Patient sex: F
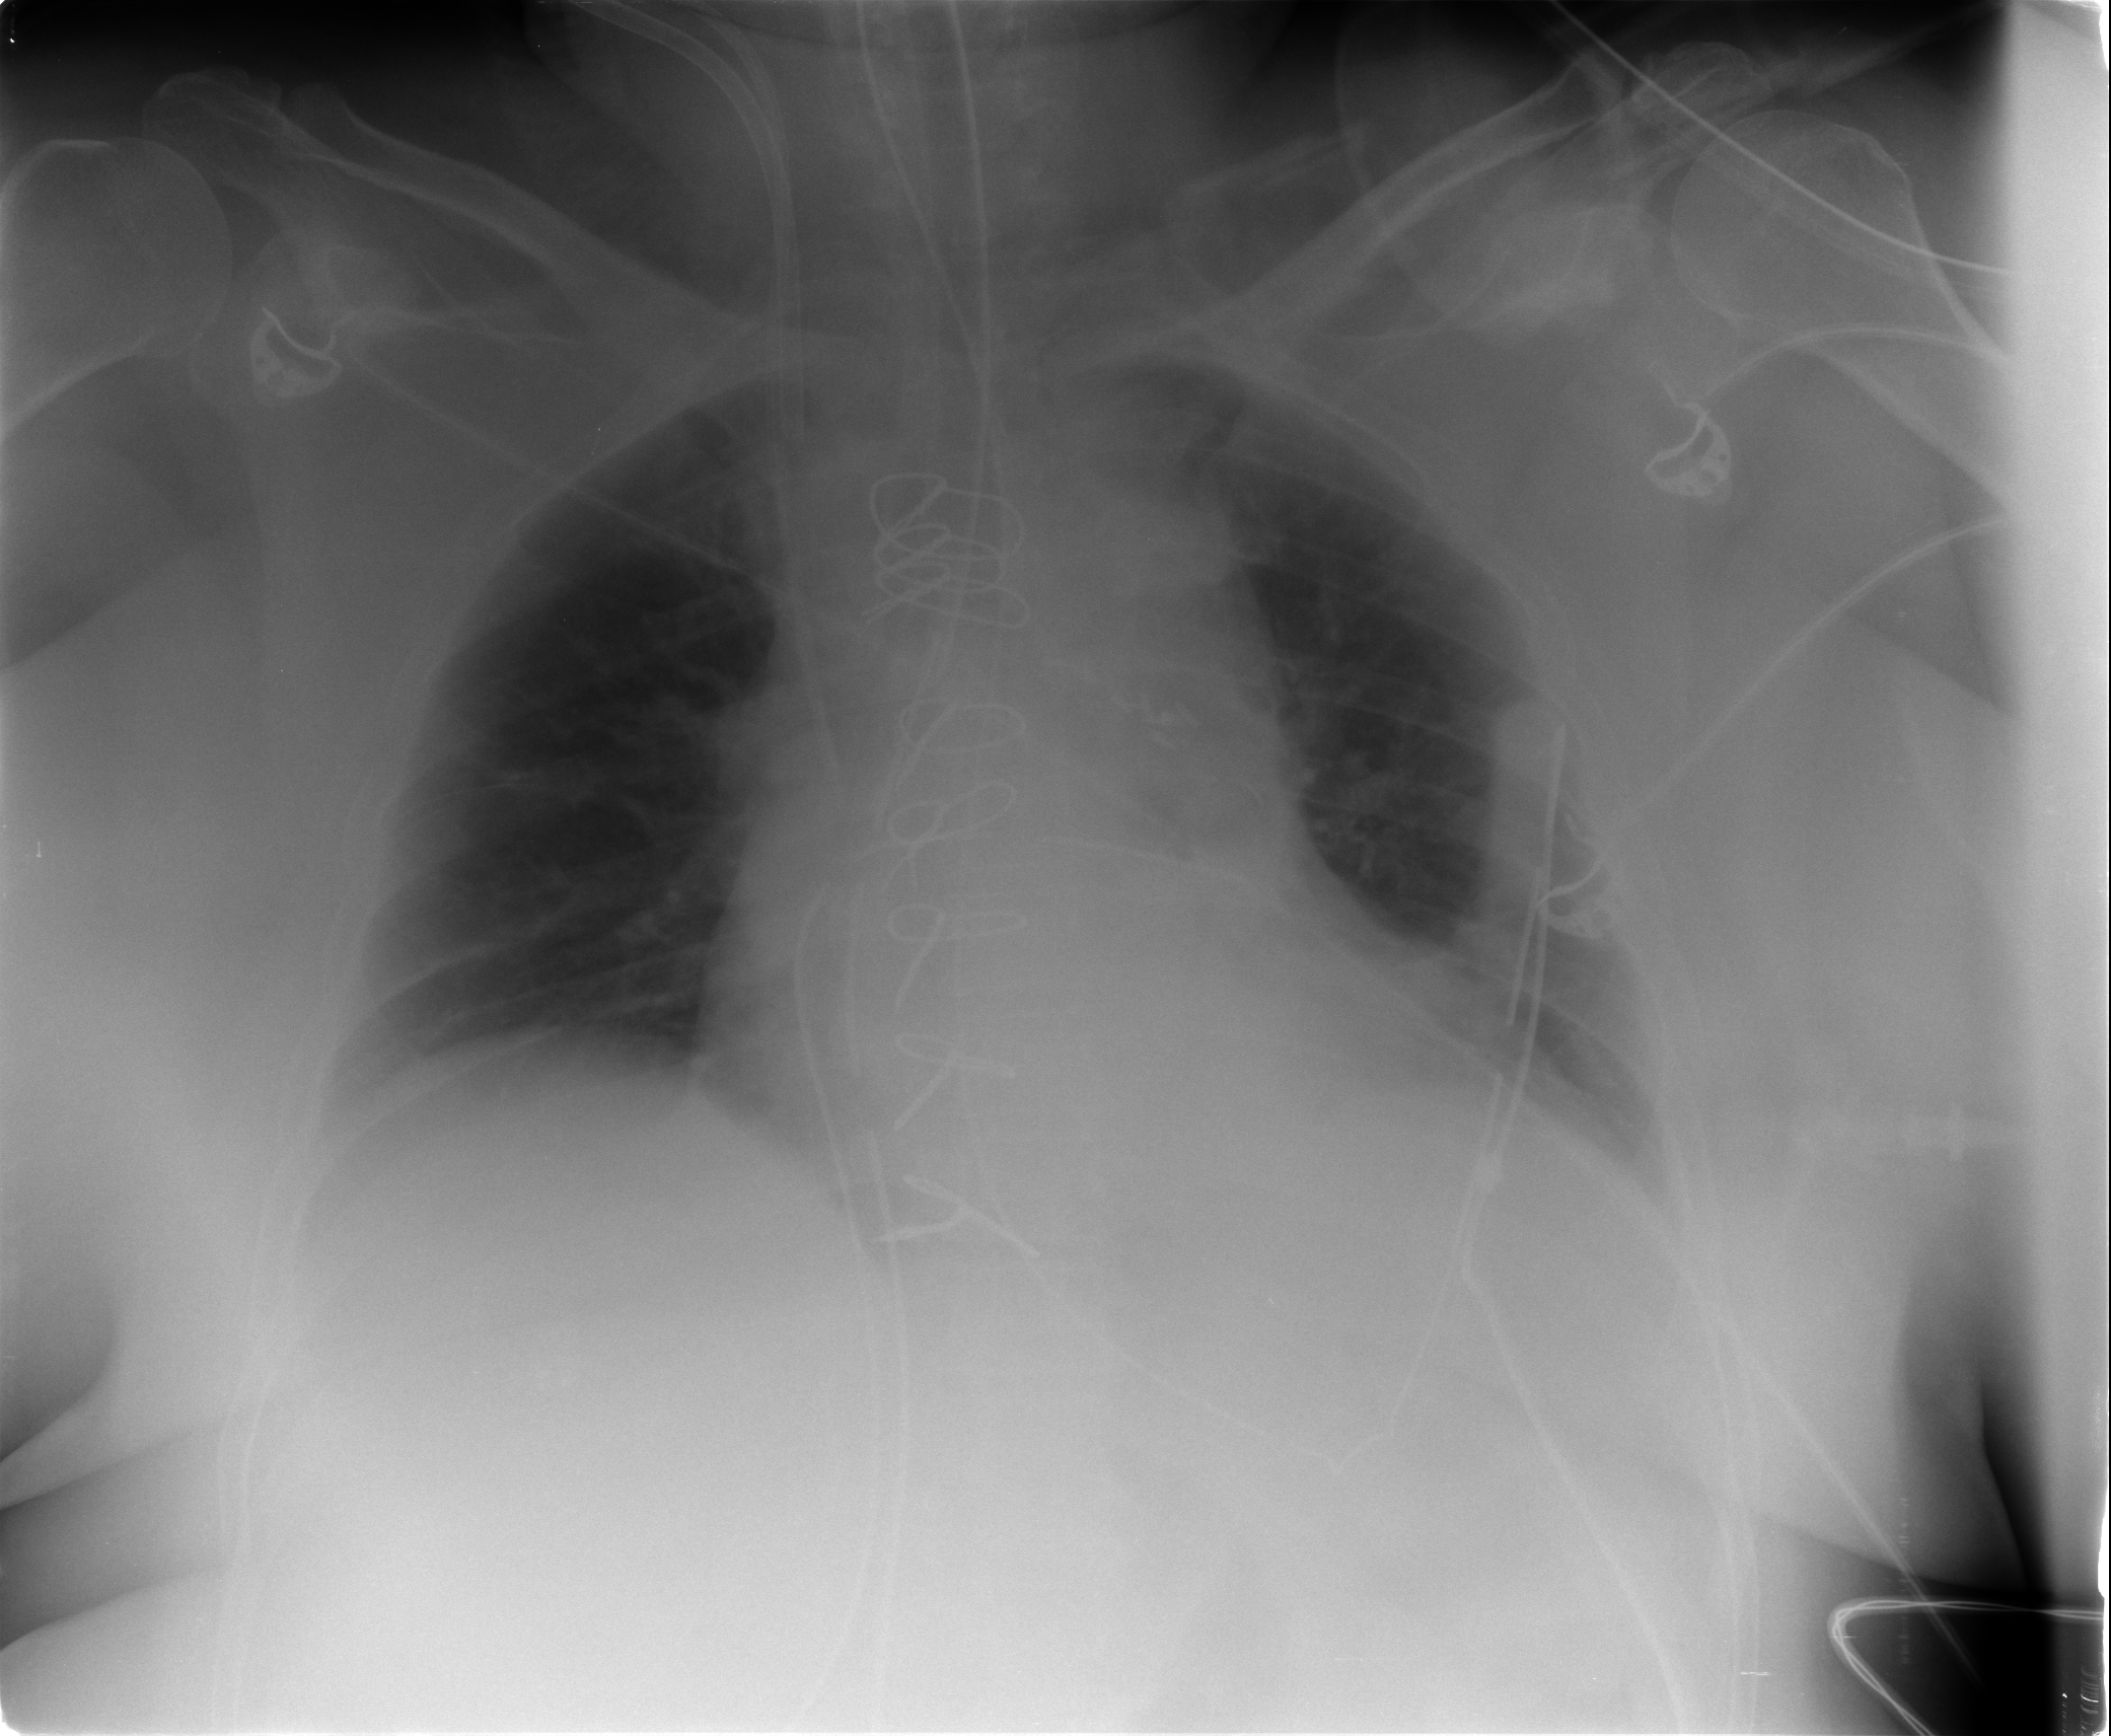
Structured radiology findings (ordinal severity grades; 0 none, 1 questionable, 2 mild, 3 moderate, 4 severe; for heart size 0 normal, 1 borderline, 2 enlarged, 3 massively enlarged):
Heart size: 2
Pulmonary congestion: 0
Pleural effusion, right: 0
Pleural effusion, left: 1
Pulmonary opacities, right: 0
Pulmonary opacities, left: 0
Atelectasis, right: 2
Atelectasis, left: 2